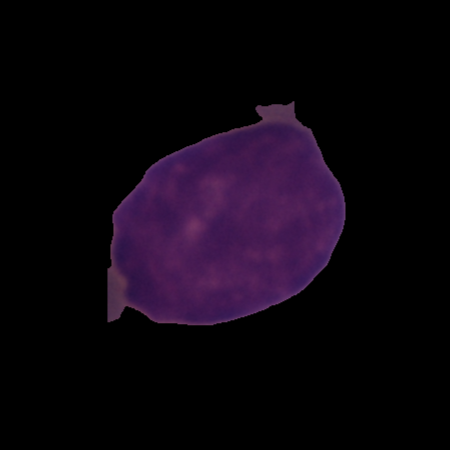
Label: cancer